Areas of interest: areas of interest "Comprehensive Gymnasium"
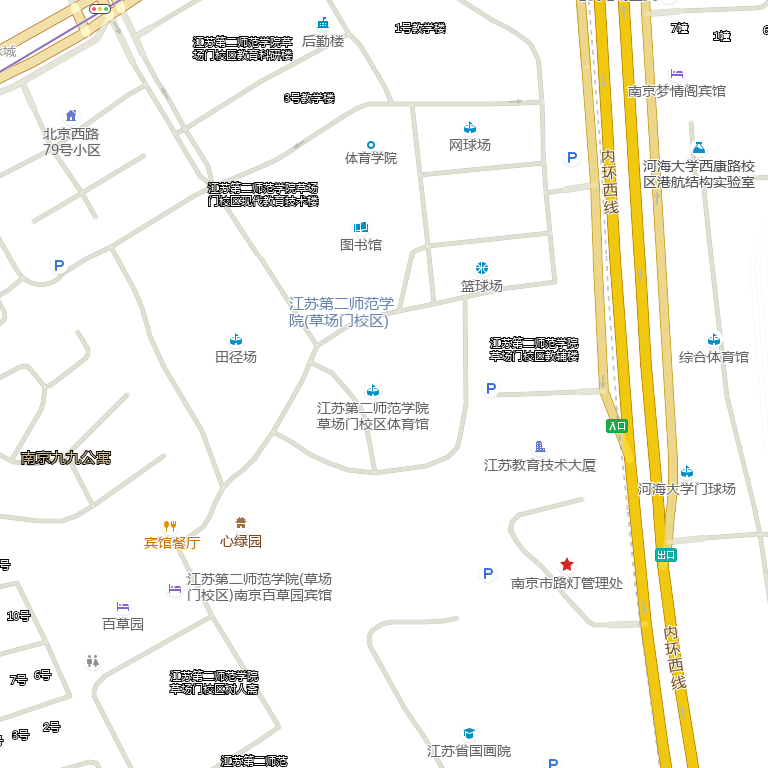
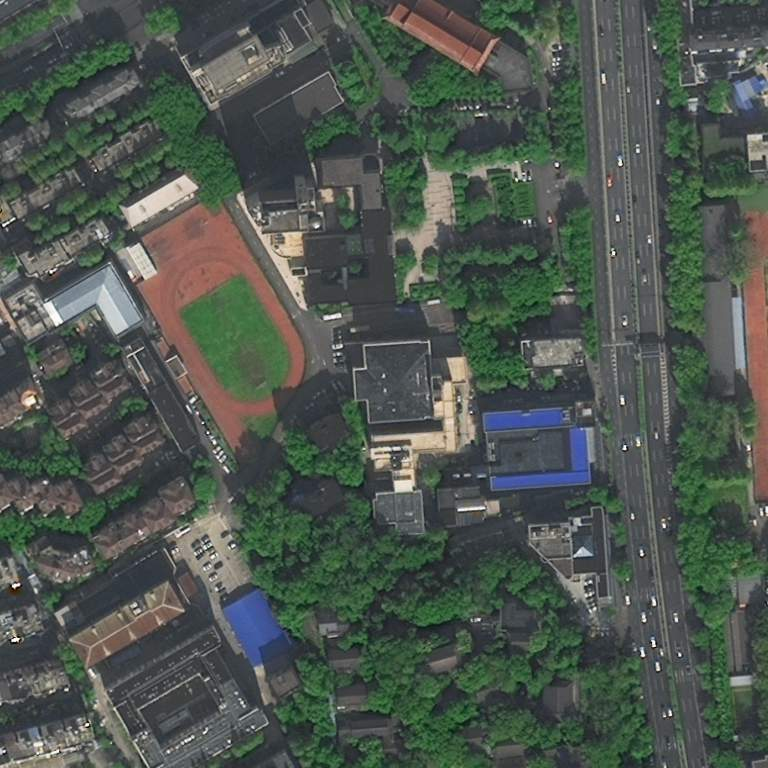